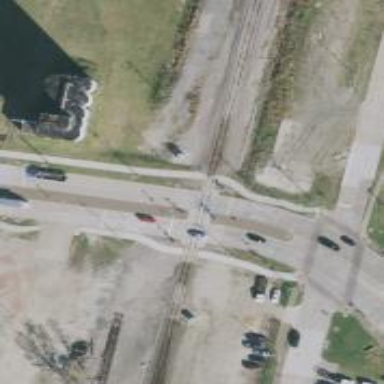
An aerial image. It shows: Level crossing along the railway.